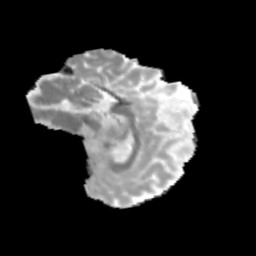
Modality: MD
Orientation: sagittal
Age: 12
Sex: female
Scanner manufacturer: siemens
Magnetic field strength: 3 T
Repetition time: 3.8 s
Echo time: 0.07 s